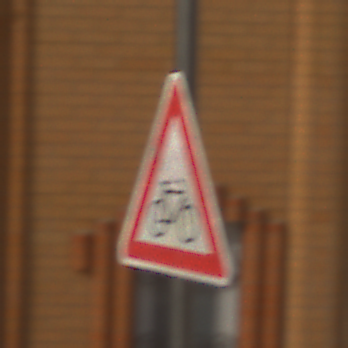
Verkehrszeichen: RadverkehrLinks
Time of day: MorningAfternoon
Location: Outdoor (Urban)
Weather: PartlyCloudy
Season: NotSpecified
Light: Natural